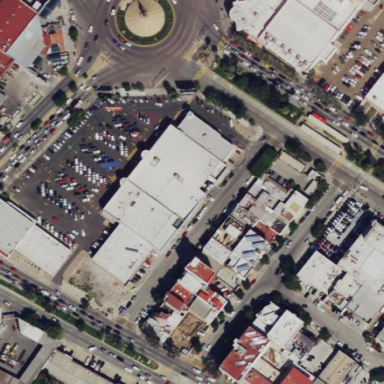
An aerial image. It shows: Supermarket building.